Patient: sex F, age 61
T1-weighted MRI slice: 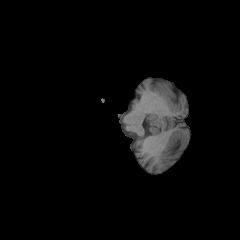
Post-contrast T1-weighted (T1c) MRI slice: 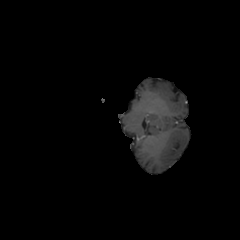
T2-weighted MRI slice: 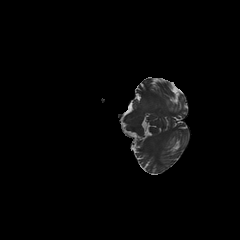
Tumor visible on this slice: no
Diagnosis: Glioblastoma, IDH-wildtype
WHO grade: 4